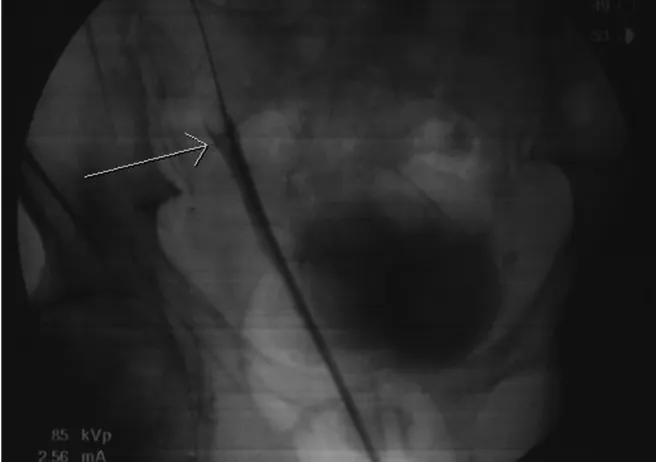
Retrograde pyelography showing right ureteral mass with goblet sign (arrow).
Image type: radiology (x_ray)